Question: What menu is displayed?
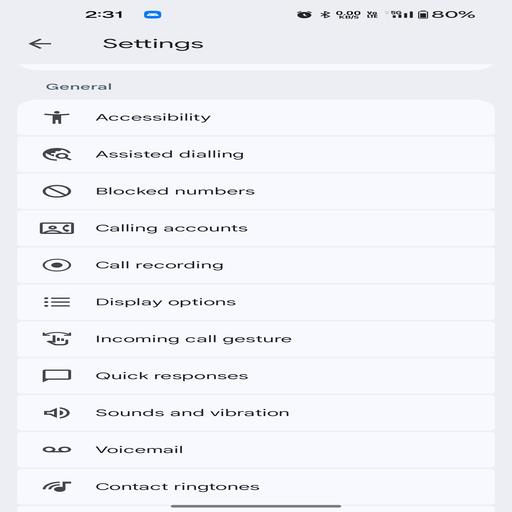
Answer: Settings menu